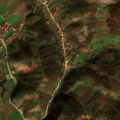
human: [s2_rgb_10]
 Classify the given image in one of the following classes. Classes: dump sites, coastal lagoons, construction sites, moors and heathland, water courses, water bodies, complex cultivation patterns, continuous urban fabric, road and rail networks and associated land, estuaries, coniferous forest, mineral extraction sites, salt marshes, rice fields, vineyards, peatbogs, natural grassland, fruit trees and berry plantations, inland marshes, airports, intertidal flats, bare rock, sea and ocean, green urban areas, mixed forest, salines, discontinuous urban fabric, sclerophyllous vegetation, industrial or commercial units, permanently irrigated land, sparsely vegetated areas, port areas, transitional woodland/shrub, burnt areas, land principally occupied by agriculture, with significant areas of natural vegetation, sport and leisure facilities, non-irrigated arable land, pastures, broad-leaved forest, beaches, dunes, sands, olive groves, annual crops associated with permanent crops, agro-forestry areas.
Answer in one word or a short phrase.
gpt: complex cultivation patterns, land principally occupied by agriculture, with significant areas of natural vegetation, broad-leaved forest, transitional woodland/shrub